Question: I am using learn.forge.designautomation-master sample code. Using VS 2019, ngrok as described in forge tutorial.So far did not do any mistake knowingly. Please see the screen shot. The app is stack as the screen shot.
What could be the reason ? I have my own app bundle and similar app, having same trouble. So I thought I should try with forgesample, and bang same error here. I guess I am doing some common mistake, as a beginner. Please give me some clue, what could cause it.

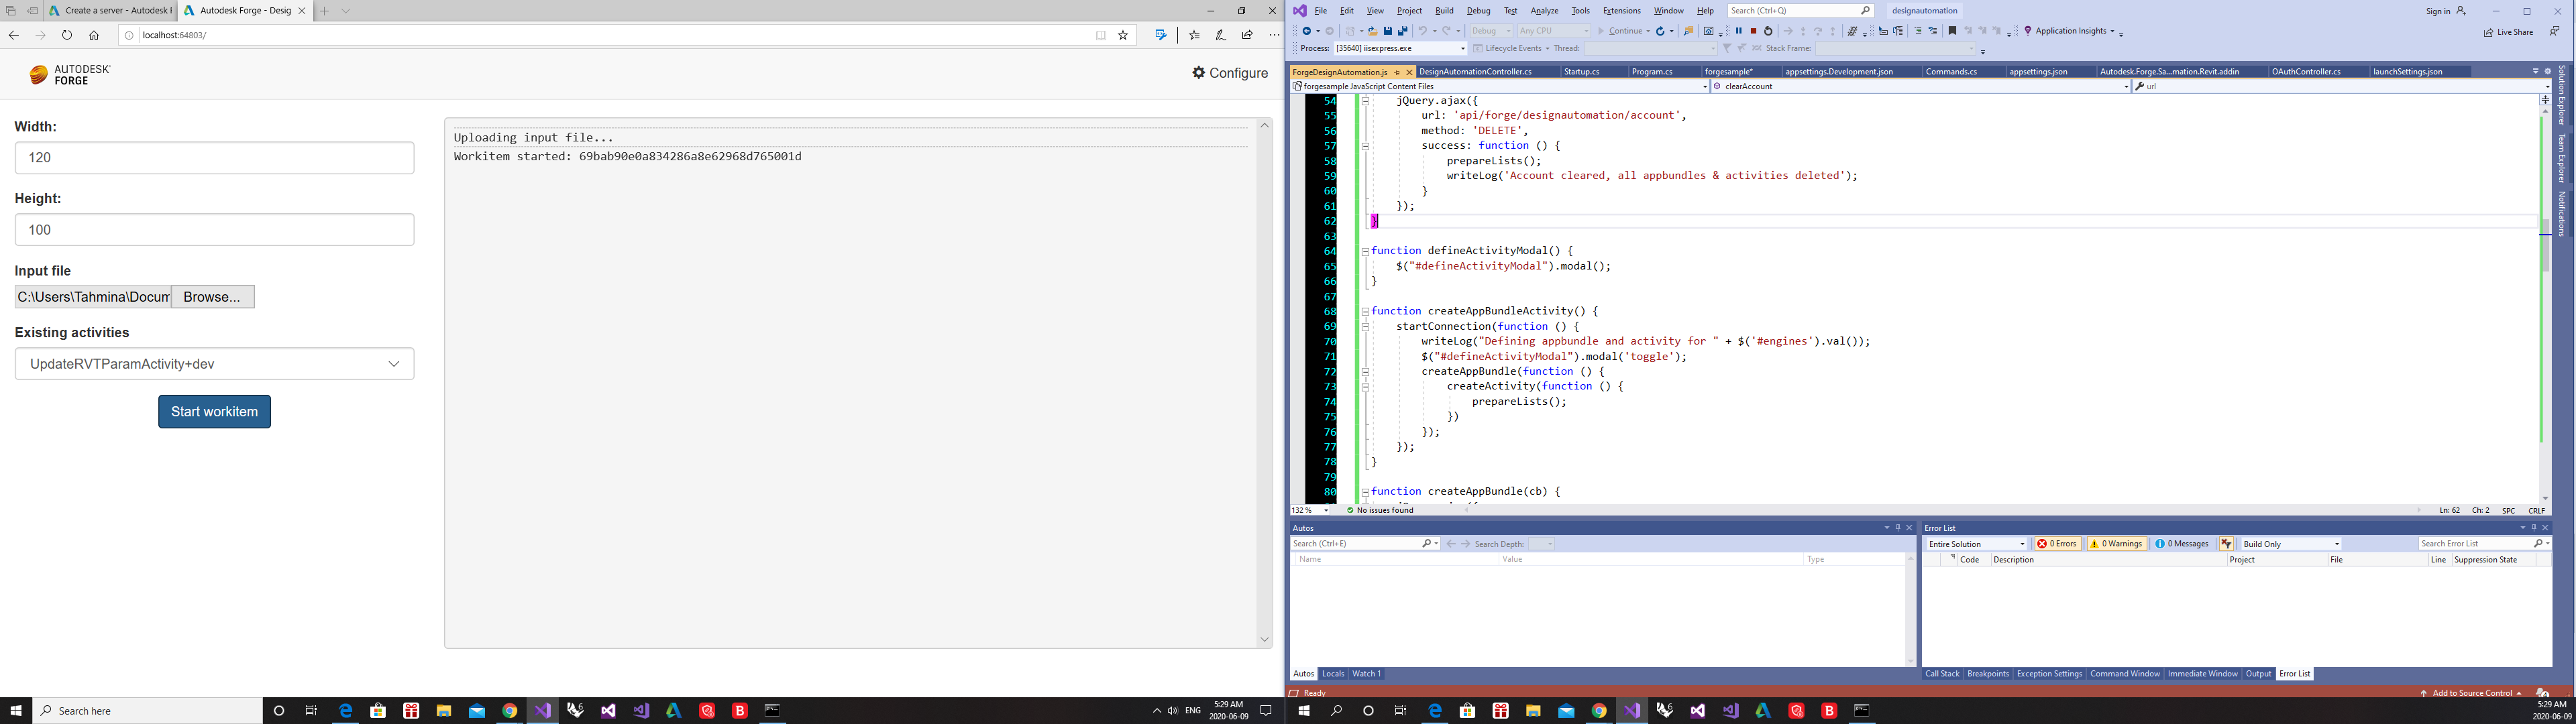
Answer: From your screenshot it looks like you have successfully posted your workitem to Design Automation for Revit, but that you are having trouble getting your workitem results back.
Please double-check your steps around the ngrok.io URL that is used as the FORGE_WEBHOOK_URL environment variable. The FORGE_WEBHOOK_URL environmental variable needs to be valid and correct for the results to get back to you.
Thanks!
Michael